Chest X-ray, PA view. Patient: 55 years old, sex F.
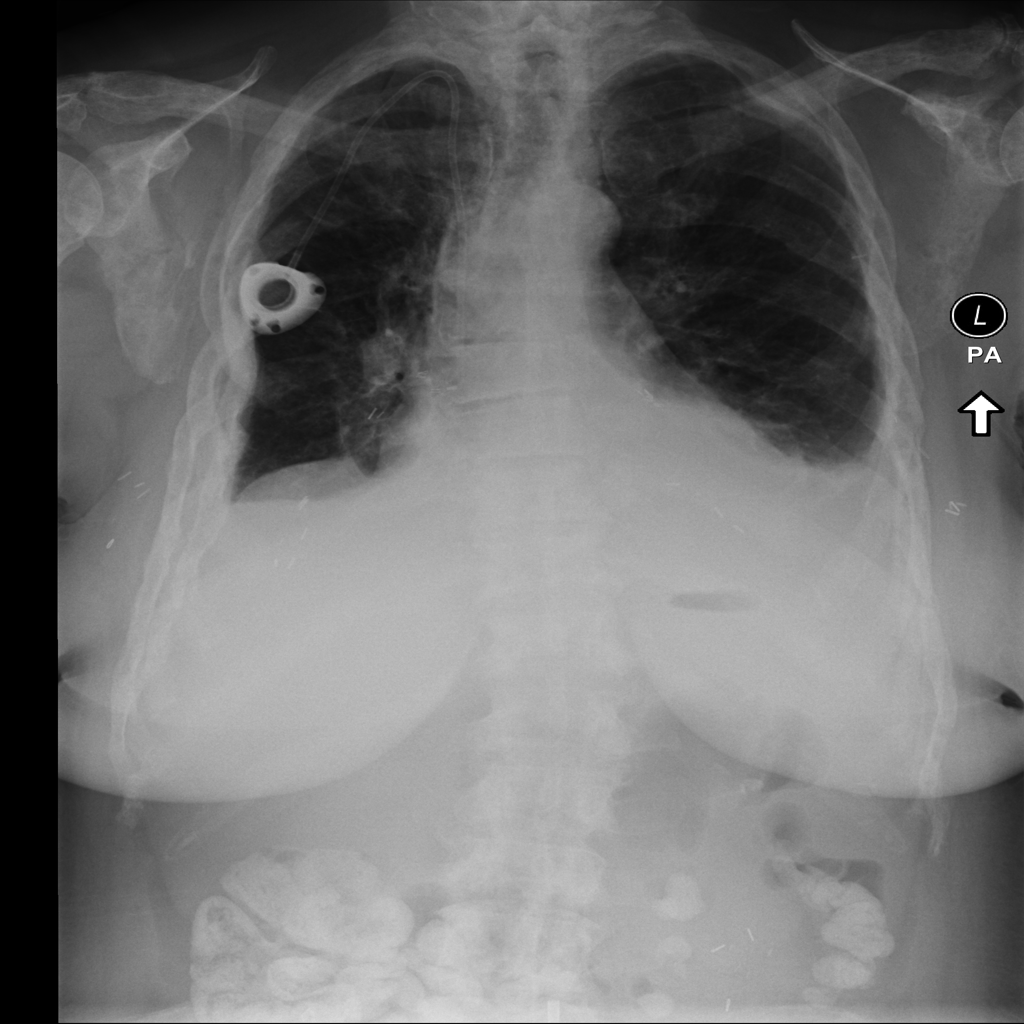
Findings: Effusion, Pneumothorax